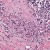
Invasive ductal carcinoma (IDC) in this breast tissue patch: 1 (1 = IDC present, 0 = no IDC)